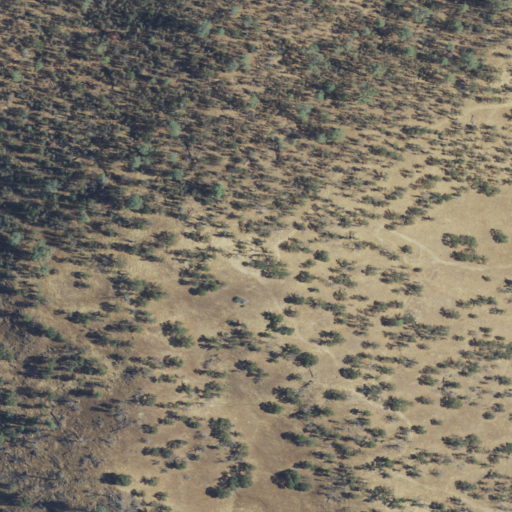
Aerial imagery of mountain in California named Hildreth Mountain containing evergreen forest, grassland, and shrub